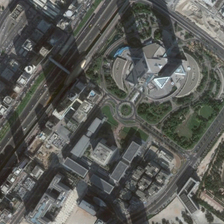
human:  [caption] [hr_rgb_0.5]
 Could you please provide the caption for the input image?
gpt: many buildings and some green trees are in two sides of two roads in a commercial area .

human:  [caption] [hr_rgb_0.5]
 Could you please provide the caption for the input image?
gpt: many buildings and some green trees are in two sides of two roads in a commercial area .

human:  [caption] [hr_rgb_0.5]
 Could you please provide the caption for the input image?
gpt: many buildings and some green trees are in two sides of two roads in a commercial area .

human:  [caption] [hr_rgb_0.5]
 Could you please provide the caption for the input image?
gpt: many buildings and some green trees are in two sides of two roads in a commercial area .

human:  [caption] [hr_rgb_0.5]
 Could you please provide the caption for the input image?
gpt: many buildings and some green trees are in two sides of two roads in a commercial area .